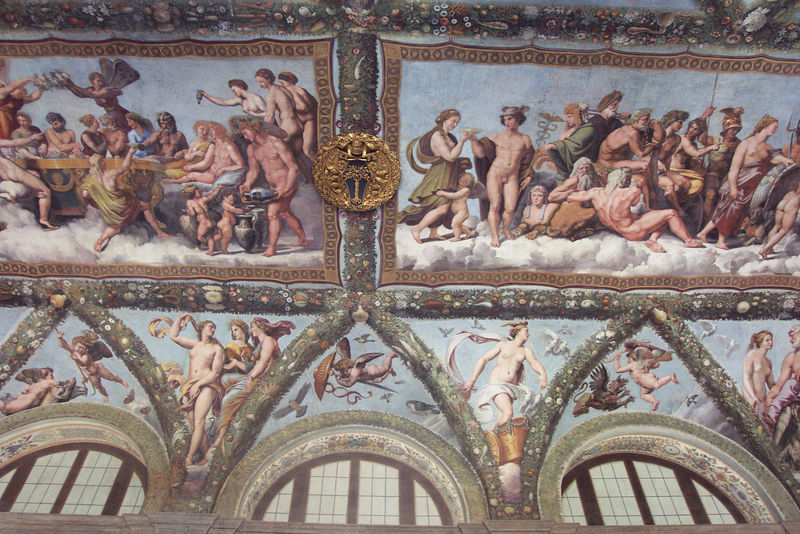
Titel: Loggia der Psyche, Villa Farnesina
Künstler: Baldassare Peruzzi
Standort: Rom, Villa Farnesina (EU - I - Latium)
Schlagwörter: akt, blau, flügel, gemälde, himmel, mann, nackt, wolken, frauen, menschen, blumen, brust, fenster, frau, tisch, gebäude, schirm, tiere, ornament, vögel, gitter, kirche, gold, decke, innen, girlande, brosche, fliegen, engel, putto, farbig, stab, saal, halle, foto, gewölbe, antike, arsch, girlanden, wappen, götter, musen, fresken, reneissance, deckengemälde, fresko, hermes, merkur, putten, mars, fresco, barrock, hermesstab, gemählde, sybillen, herm, soldat helm